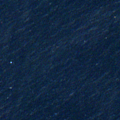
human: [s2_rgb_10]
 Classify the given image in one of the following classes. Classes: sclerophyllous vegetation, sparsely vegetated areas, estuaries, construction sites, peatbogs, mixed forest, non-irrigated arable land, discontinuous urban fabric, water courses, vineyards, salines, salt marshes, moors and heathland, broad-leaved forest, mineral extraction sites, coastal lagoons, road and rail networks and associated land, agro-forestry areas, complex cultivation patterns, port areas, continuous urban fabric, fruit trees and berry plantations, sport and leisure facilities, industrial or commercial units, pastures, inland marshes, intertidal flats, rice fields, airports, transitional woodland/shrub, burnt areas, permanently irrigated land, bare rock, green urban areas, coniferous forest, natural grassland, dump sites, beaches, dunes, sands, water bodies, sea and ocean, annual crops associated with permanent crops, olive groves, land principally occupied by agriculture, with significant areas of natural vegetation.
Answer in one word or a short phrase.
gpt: sea and ocean